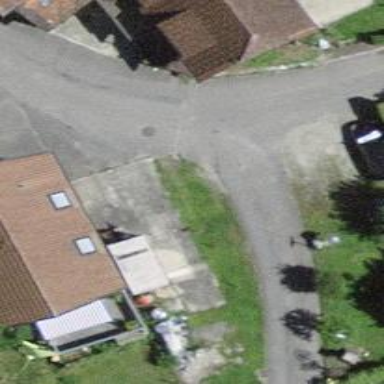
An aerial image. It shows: Asphalt road in living street.